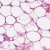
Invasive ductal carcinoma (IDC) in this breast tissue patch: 0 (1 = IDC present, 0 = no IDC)